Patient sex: M
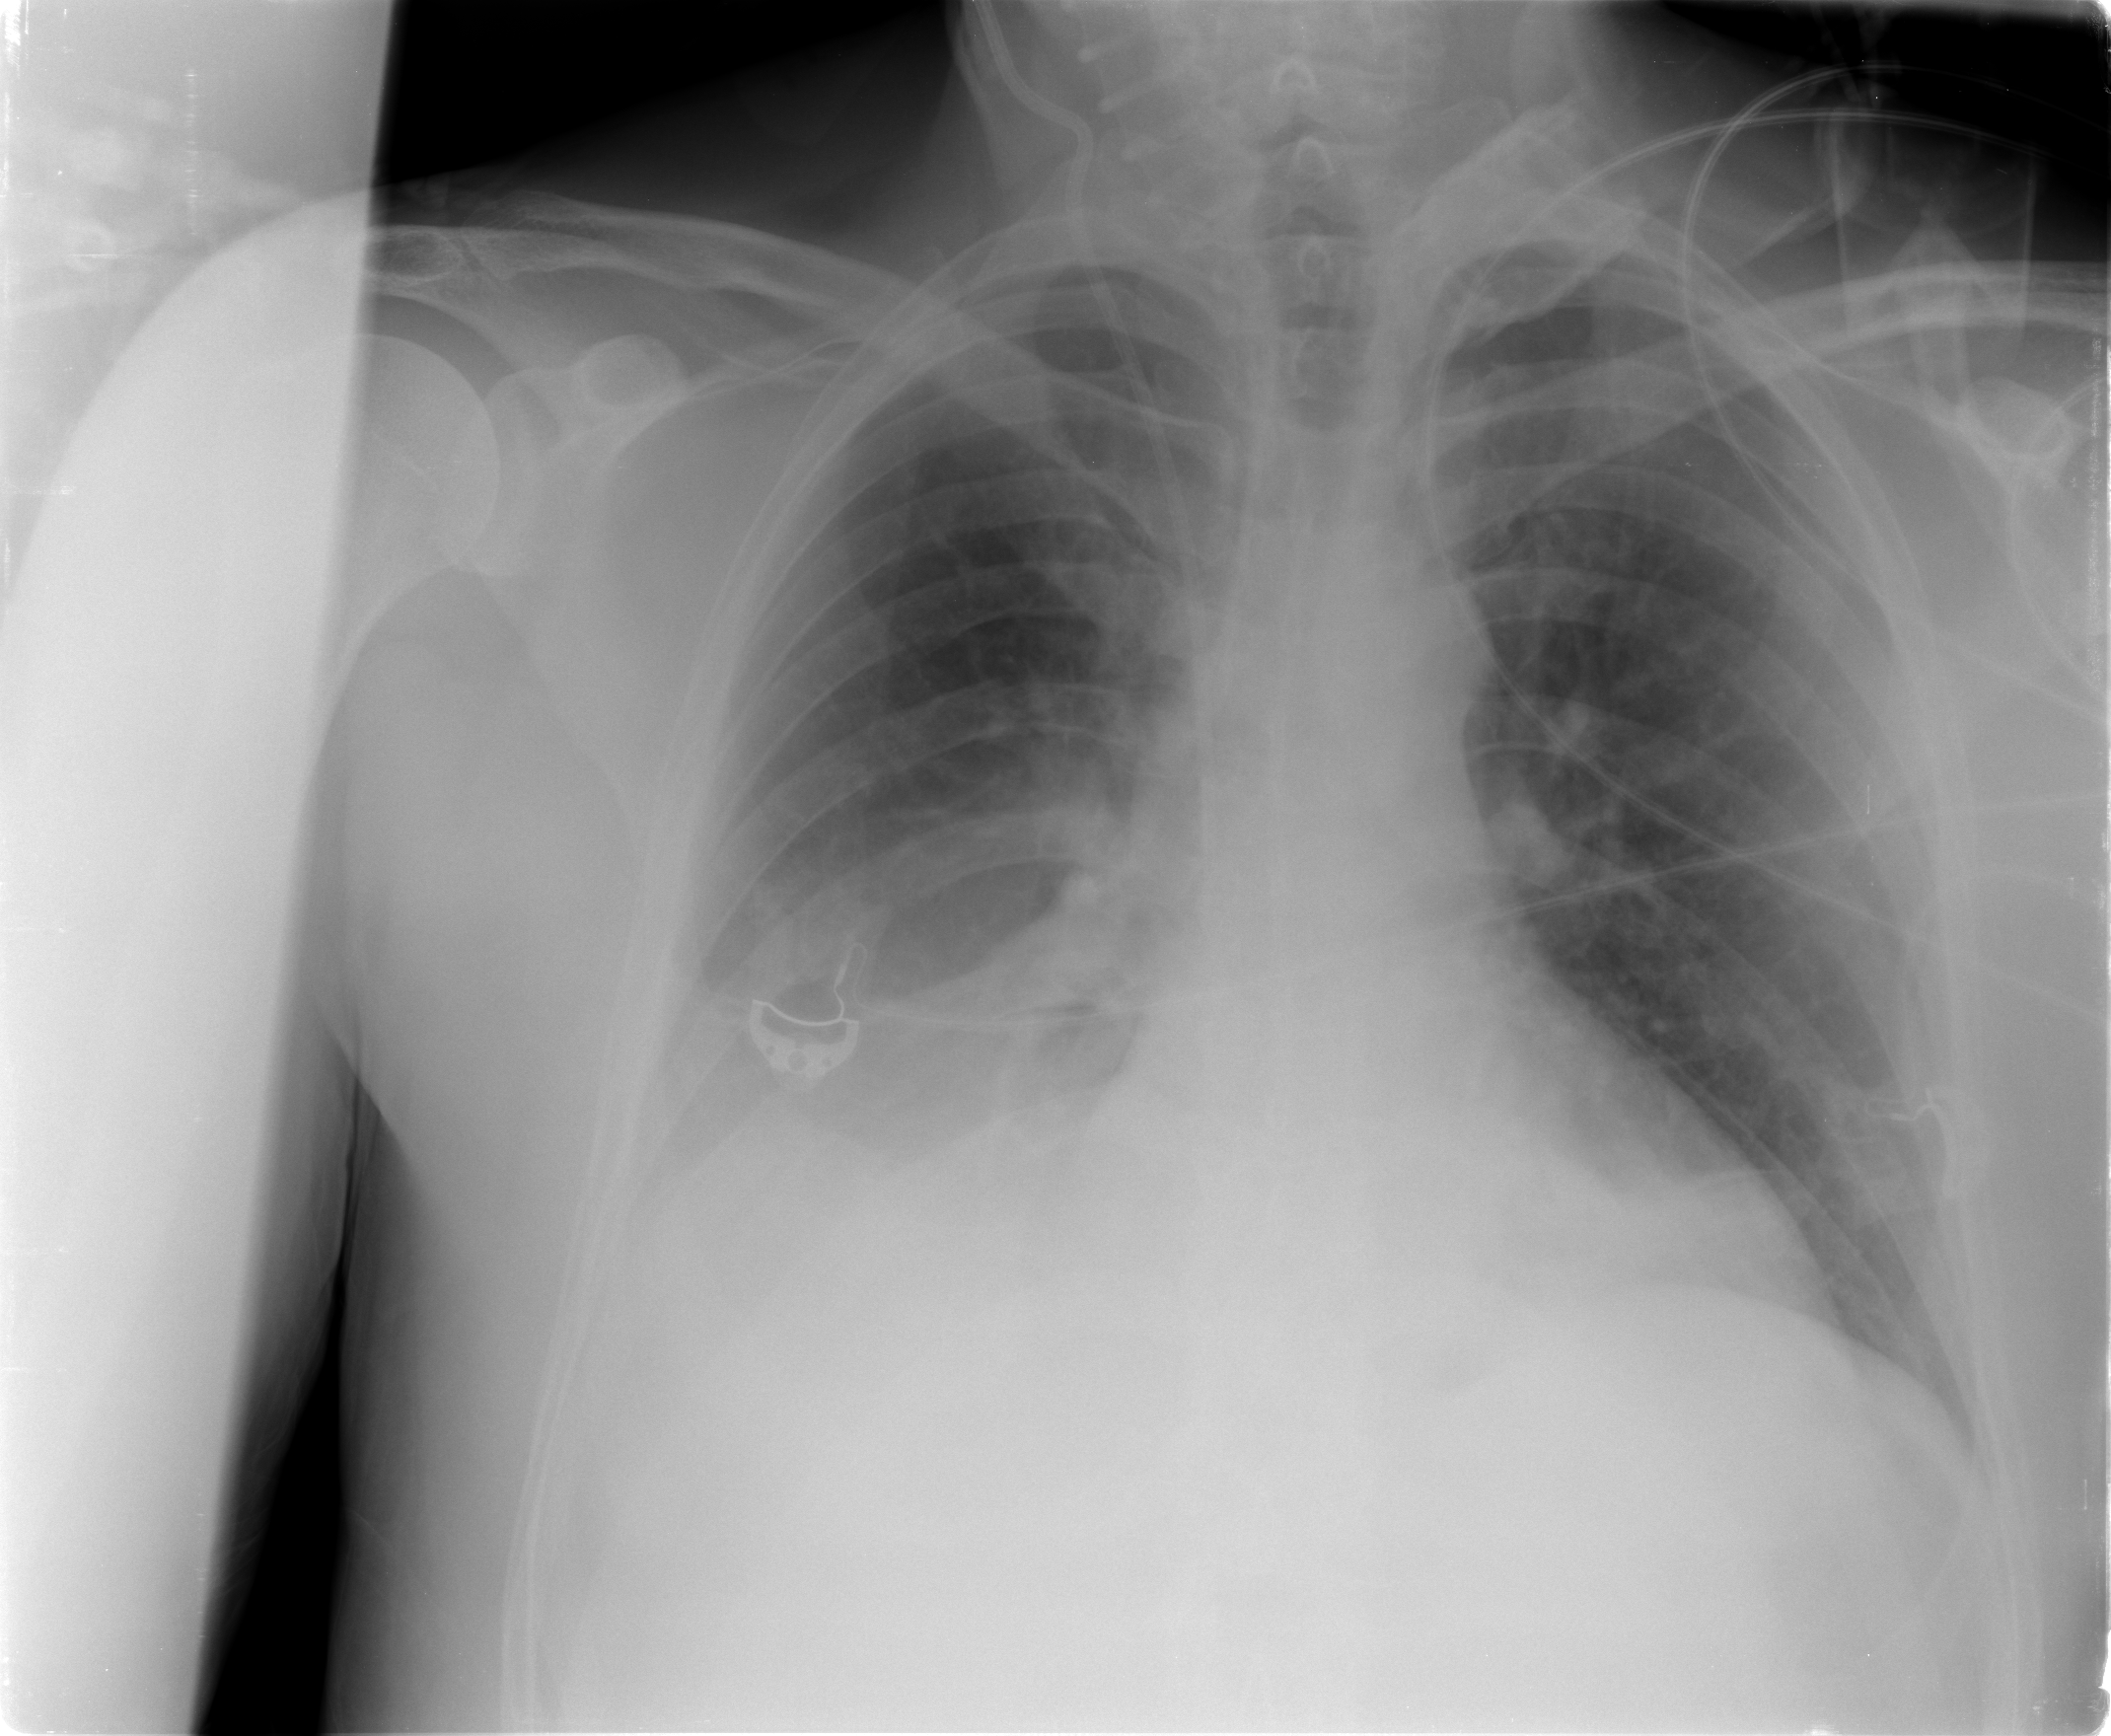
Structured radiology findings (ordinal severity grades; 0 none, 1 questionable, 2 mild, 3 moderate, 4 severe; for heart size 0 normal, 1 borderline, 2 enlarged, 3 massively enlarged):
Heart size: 0
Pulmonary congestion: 1
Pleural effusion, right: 2
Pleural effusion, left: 2
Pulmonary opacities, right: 0
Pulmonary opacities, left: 0
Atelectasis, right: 2
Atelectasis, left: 0